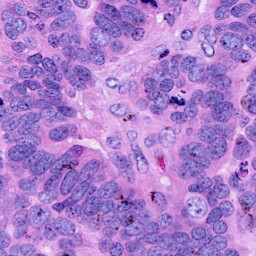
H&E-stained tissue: Ovarian